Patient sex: M
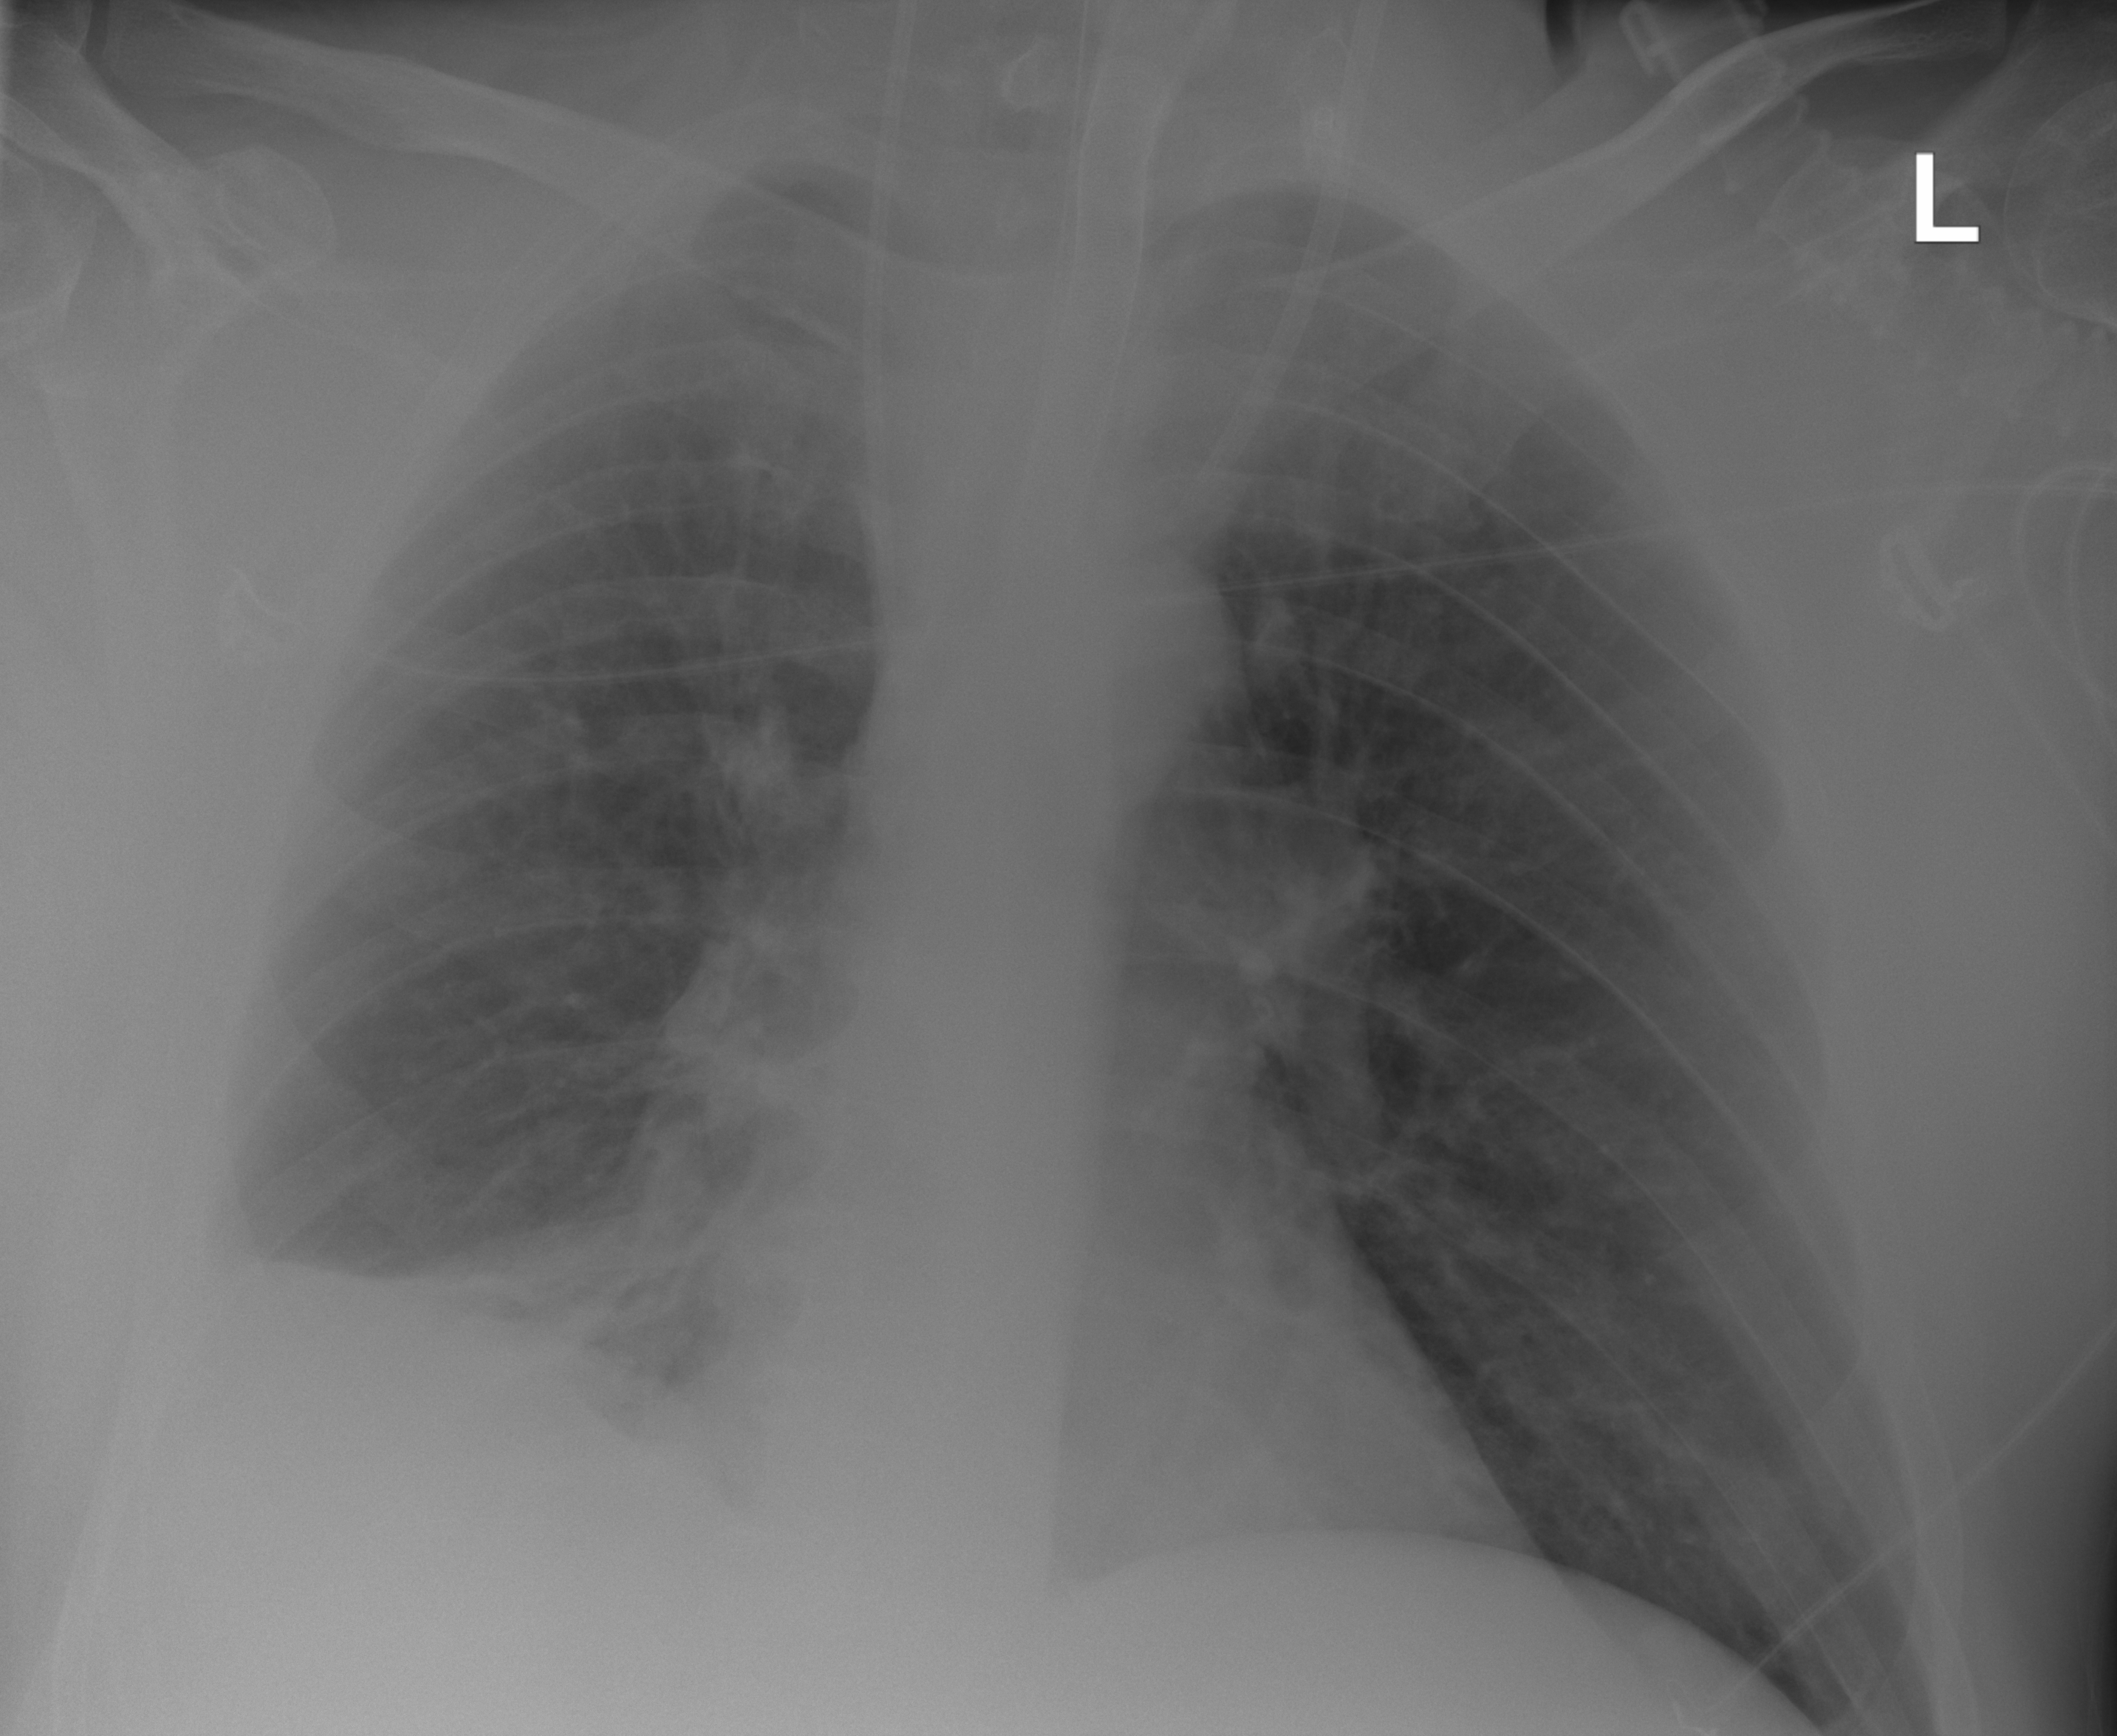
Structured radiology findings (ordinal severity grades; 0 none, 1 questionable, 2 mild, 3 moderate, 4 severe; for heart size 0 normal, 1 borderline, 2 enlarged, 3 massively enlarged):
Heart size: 0
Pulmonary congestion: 0
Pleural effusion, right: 2
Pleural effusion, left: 0
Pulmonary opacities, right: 0
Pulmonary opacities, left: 0
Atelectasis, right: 2
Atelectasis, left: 0